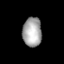
Tissue: lung
Cell type: Epithelial cells
Senescence score: 0.2055
Nuclear area (px): 549
Mean DAPI intensity: 166.056